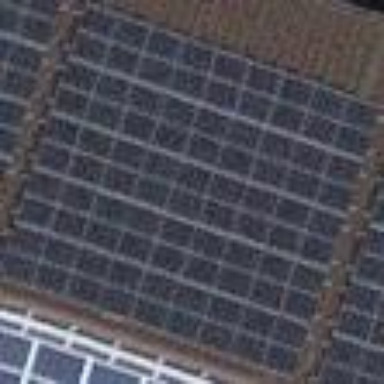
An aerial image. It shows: Solar power generator using photovoltaic method with solar photovoltaic panel types.